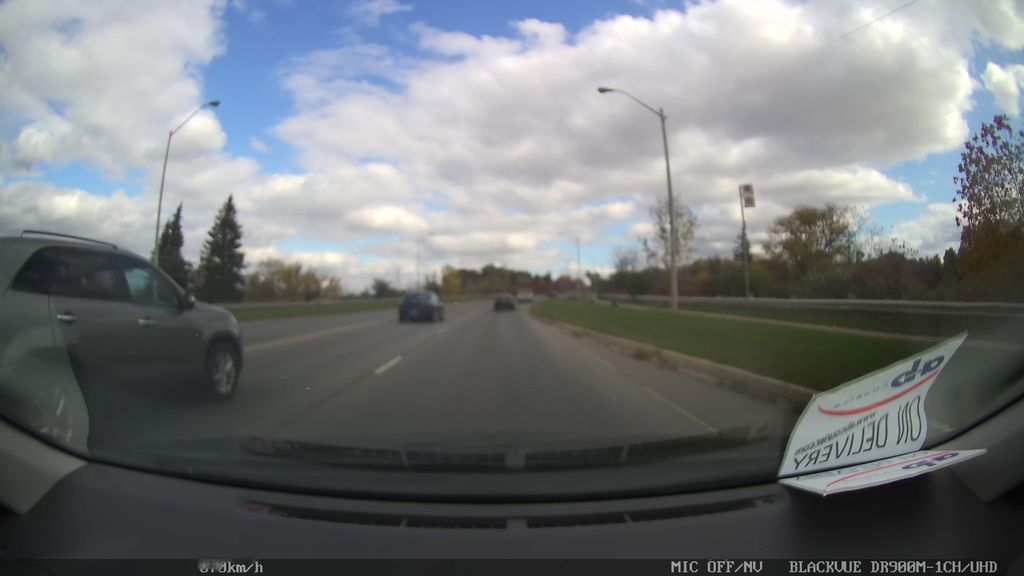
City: toronto